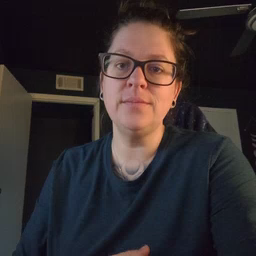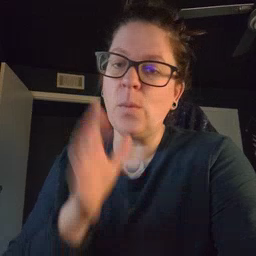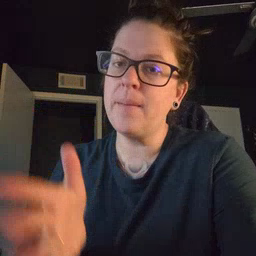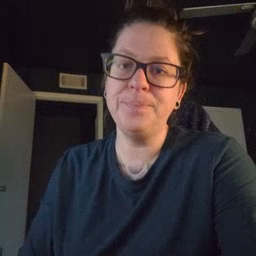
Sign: grandma